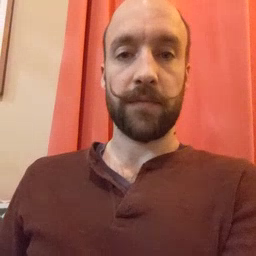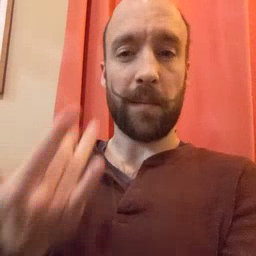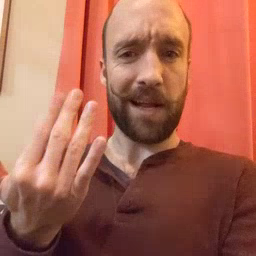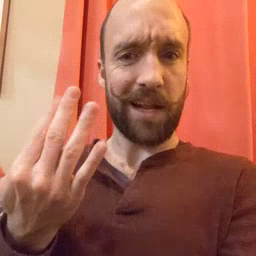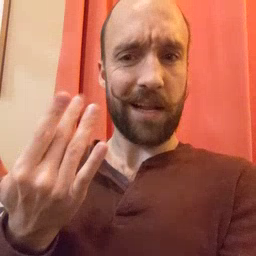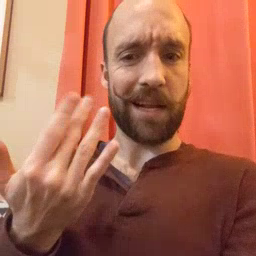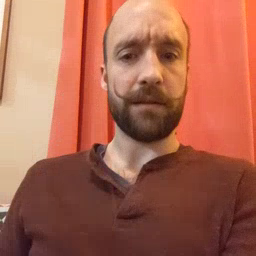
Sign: wait